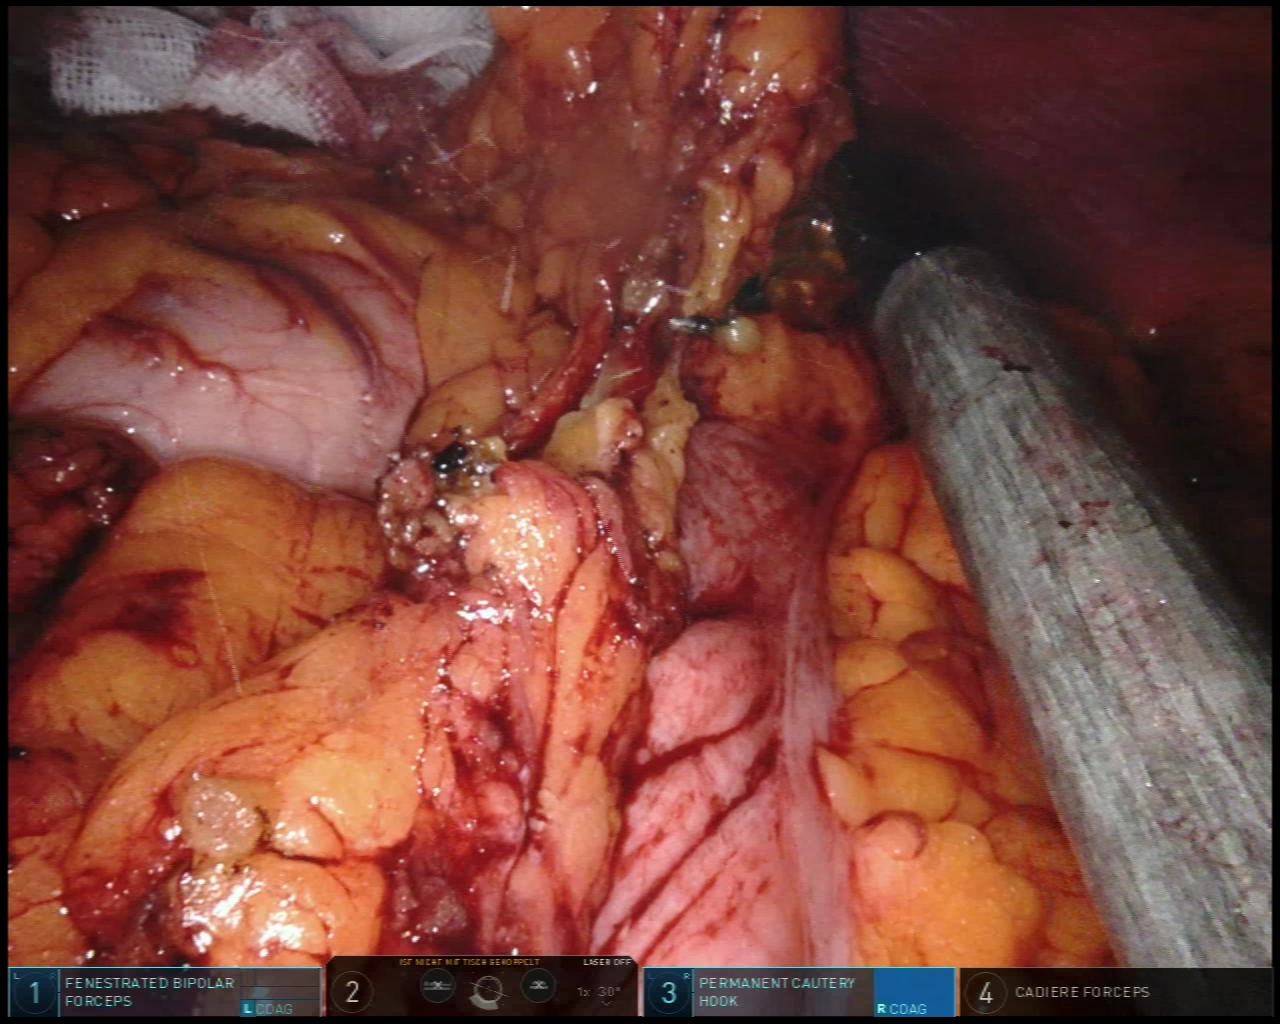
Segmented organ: stomach
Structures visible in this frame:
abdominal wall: yes
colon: yes
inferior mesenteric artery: no
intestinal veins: no
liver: no
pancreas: no
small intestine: no
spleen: no
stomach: yes
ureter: no
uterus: no
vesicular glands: no